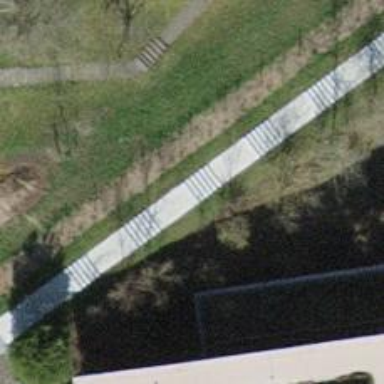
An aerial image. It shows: Set of steps on the road.